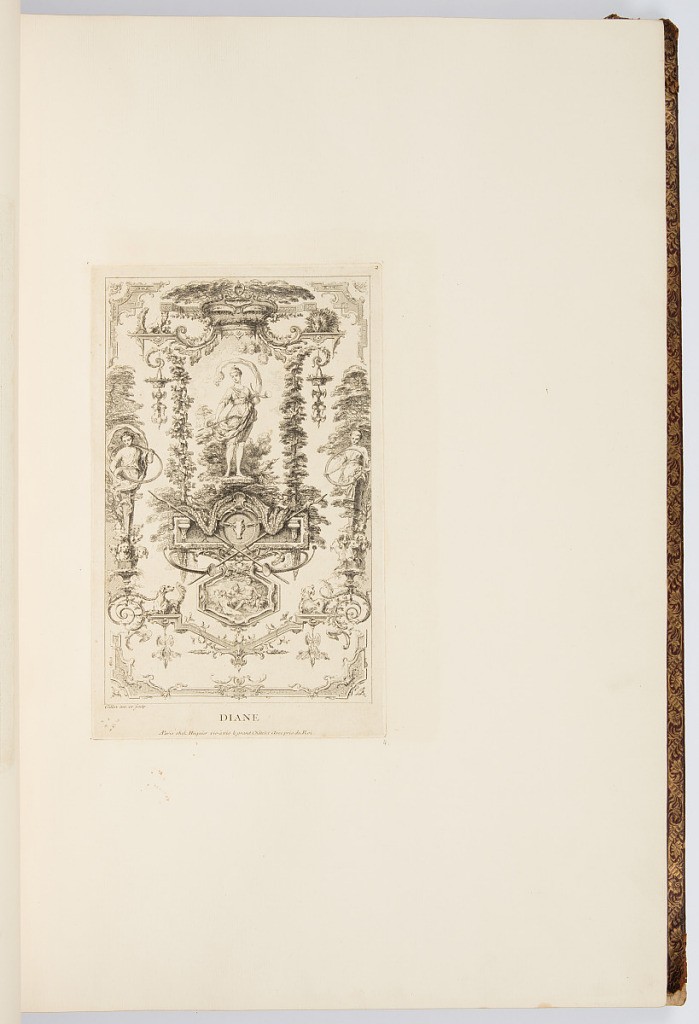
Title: DIANE
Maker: Claude Gillot, French, 1673–1722
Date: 1729–37
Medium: Etching on laid paper
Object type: Bound print
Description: Plate of arabesques with the figure of Diana at the center under a baldachin. The plate is signed and lettered. Third state of the print with lettering.